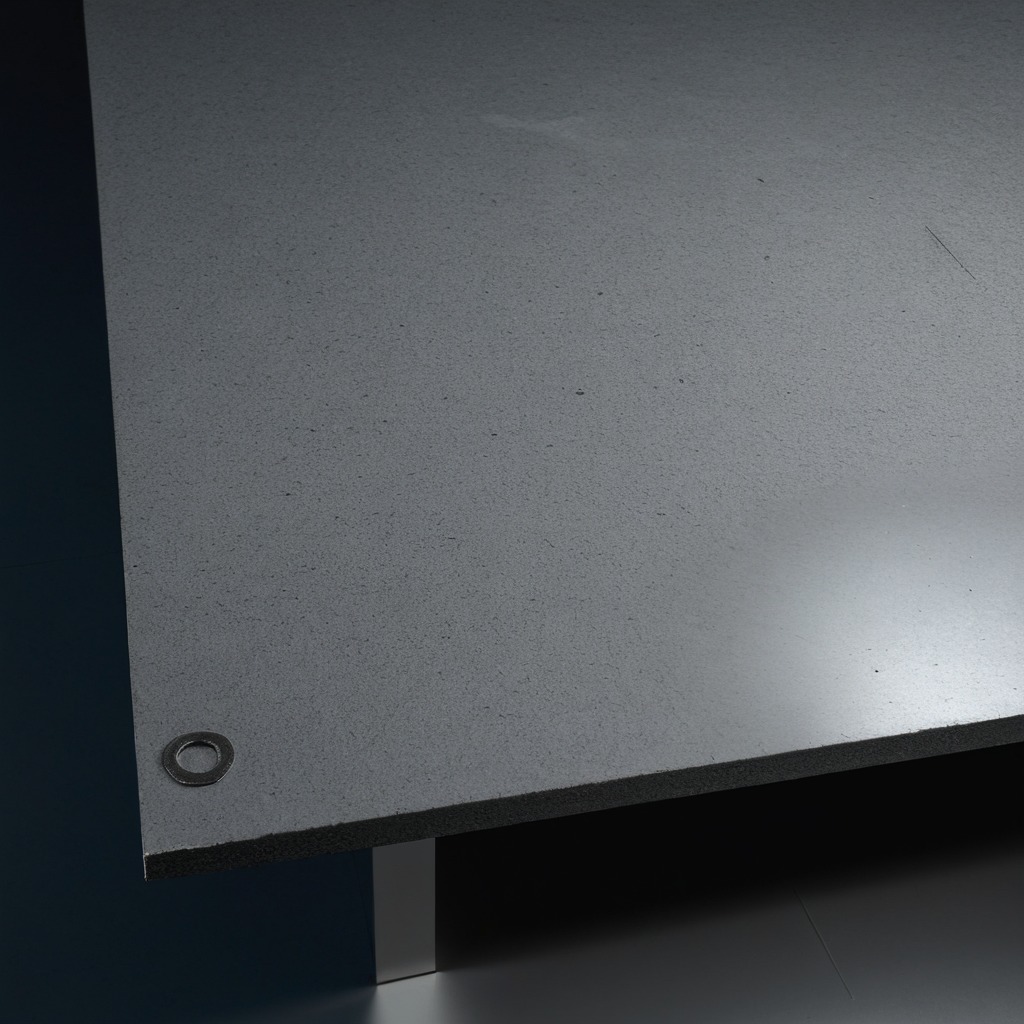
A flat metal washer is lying on a clean granite table inside a workshop at night dim ambient light soft shadows worn but